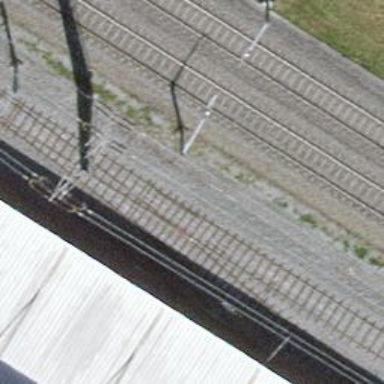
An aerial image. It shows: Railway siding with one electrified track and contact line for powering the train.